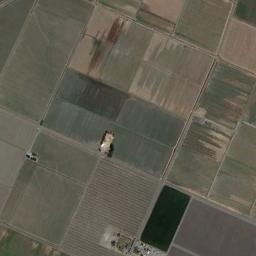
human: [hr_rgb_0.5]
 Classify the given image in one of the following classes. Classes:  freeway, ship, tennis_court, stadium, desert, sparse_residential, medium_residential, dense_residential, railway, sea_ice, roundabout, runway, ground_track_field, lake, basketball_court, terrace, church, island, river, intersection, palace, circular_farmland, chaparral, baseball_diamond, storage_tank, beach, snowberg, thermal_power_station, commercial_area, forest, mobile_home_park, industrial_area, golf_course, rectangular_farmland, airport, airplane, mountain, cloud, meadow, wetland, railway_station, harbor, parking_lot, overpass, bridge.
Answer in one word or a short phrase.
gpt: rectangular_farmland